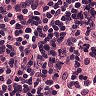
Metastatic tissue present: no